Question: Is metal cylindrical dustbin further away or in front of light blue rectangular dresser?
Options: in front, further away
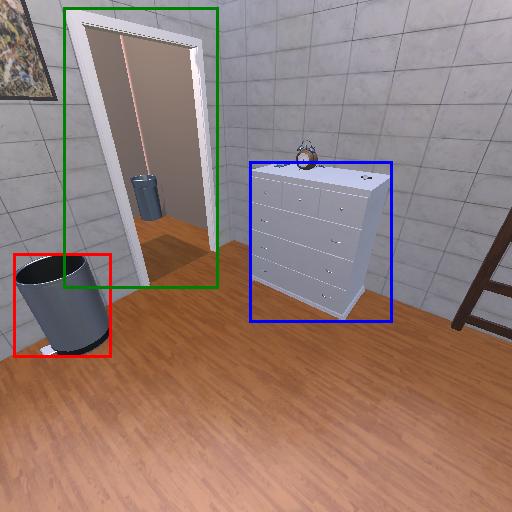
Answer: in front